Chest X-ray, AP view. Patient: 57 years old, sex M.
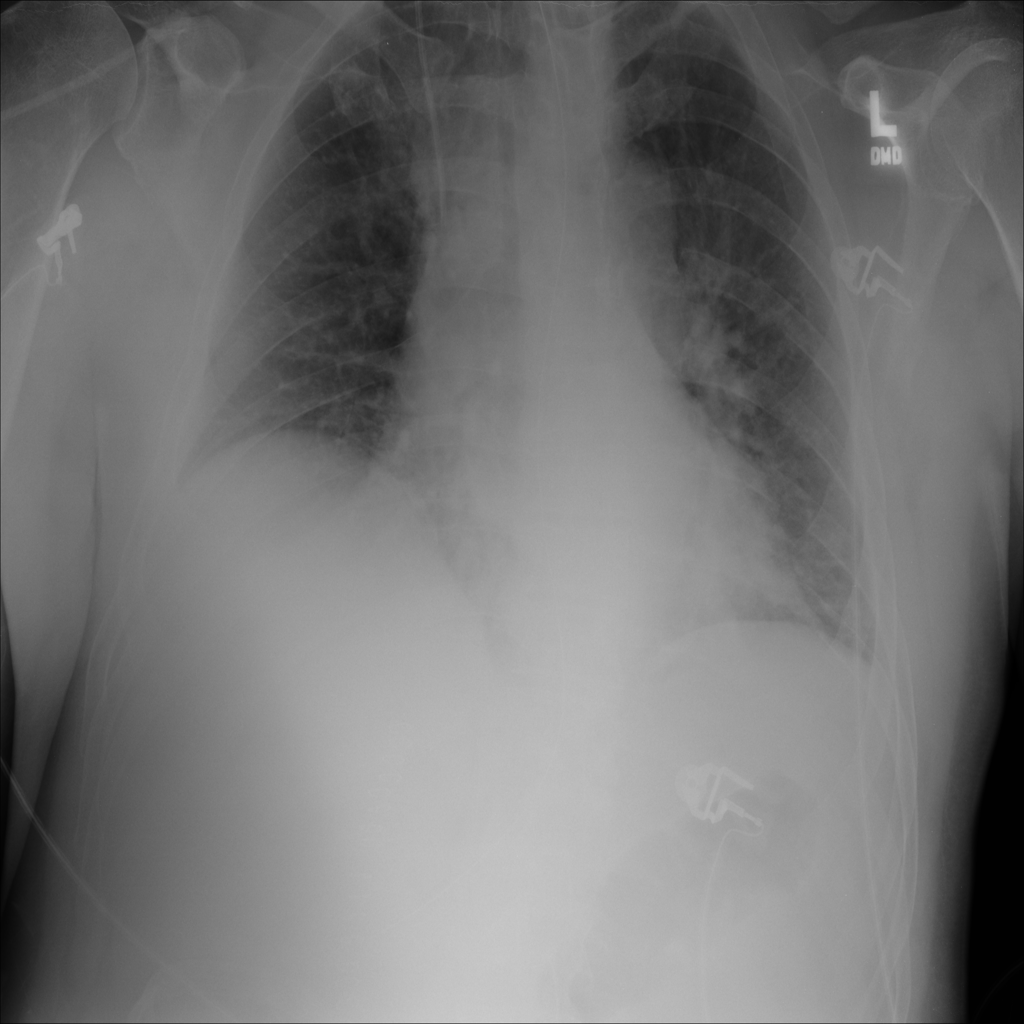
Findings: No Finding